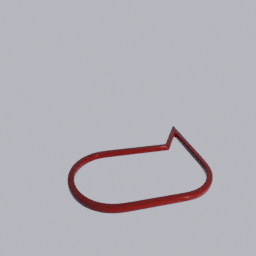
Label: decoration